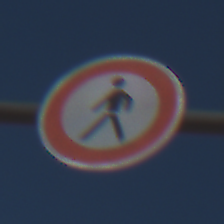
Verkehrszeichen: VerbotFussgaenger
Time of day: MorningAfternoon
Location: Outdoor (Suburban)
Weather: PartlyCloudy
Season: NotSpecified
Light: Natural